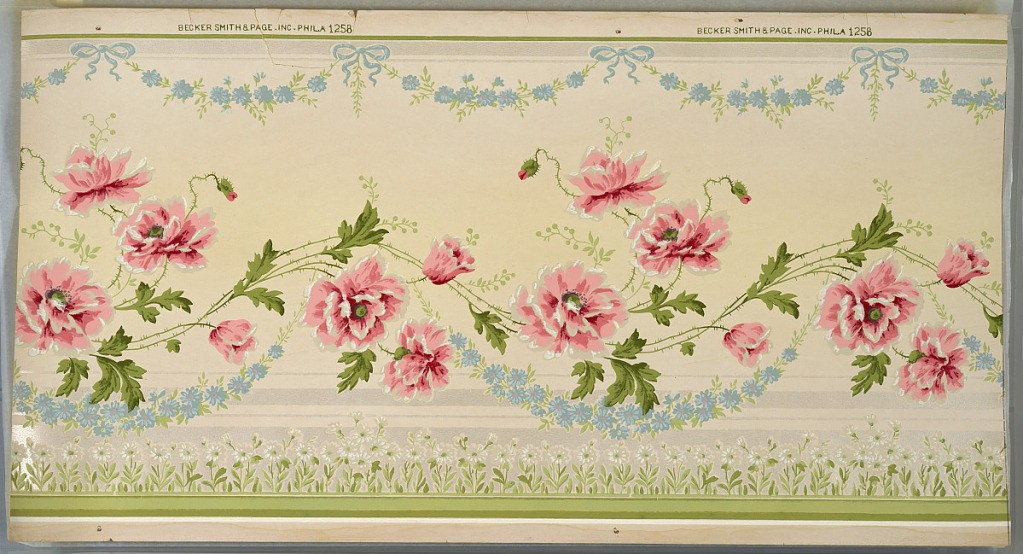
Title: Frieze
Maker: Becker, Smith & Page, Inc., founded 1899
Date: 1905–1915
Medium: Machine-printed paper, liquid mica
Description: A wavy band of vining poppies (?) runs through the middle. Blue floral swags above and below. A small band of daisies runs along the bottom edge.